Question: I have a situation where I have data in such format.

There are thousands of rows with such status. What I would like to have is a new table where rows 2 and 3rd are removed and only the bottom row is left for reporting.
Currently, I have a VBA macro code, in which it first concatenates [sales document and product], checks and tags for repeating value. For the tagged lines, concatenated value times billed price is matched with next (-1 * Concatenate next value * billed price) and both lines are deleted in a loop.
This operation takes a long time sometimes as the size of the file can be big. I would like to move to power query because I have other related files, transformation happening there.
Would be glad if anyone can help me.
BR,
Manoj
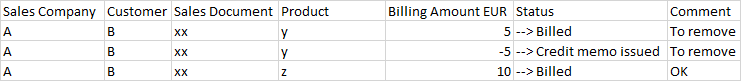
Answer: I would recommend doing a Group By on the first four columns and using Sum as your aggregation for the billing column. Then simply filter out the 0 rows.